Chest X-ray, PA view. Patient: 52 years old, sex F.
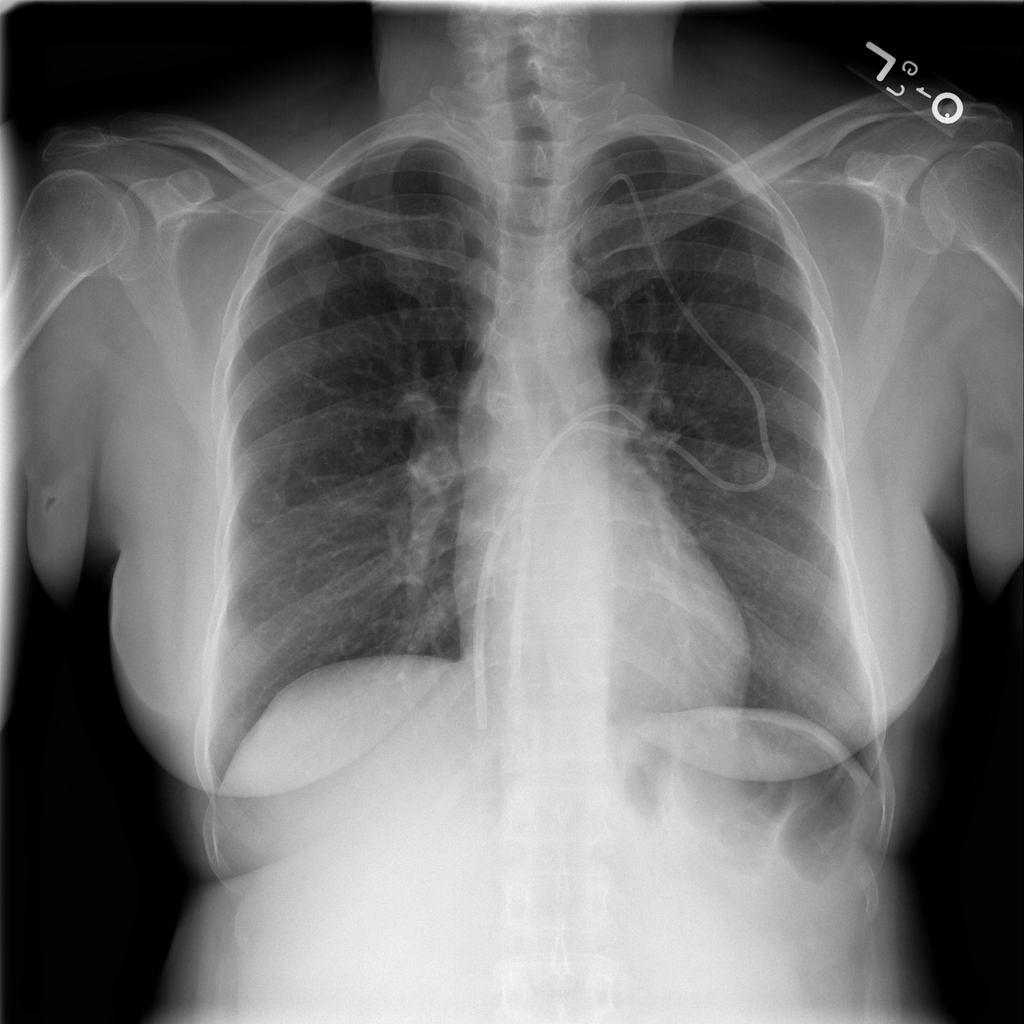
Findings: No Finding